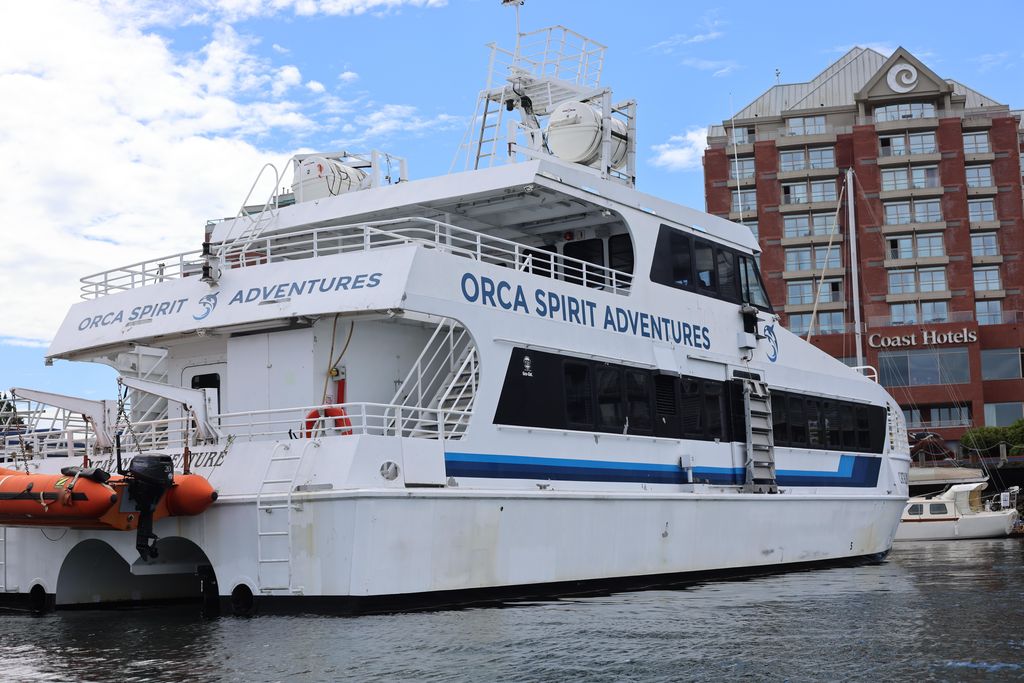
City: victoria